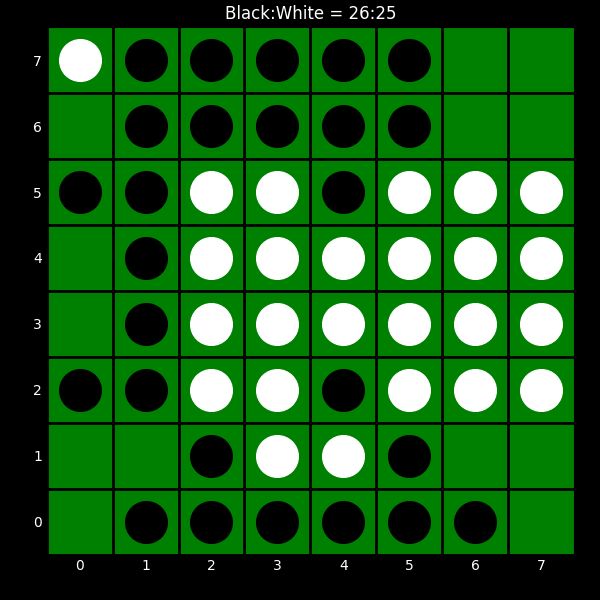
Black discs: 26
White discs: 25